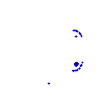
Particle: pion